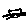
Label: cat